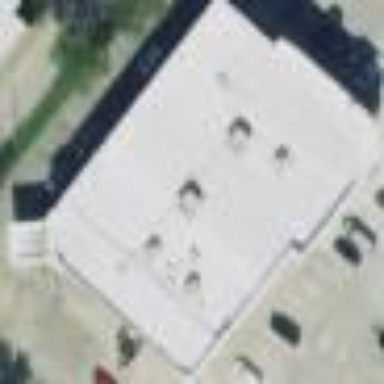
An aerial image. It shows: Retail building.